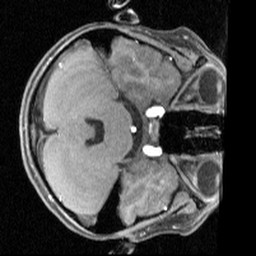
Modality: angio
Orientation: axial
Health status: ill
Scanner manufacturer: siemens
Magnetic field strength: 1.5 T
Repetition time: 0.039 s
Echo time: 0.00502 s